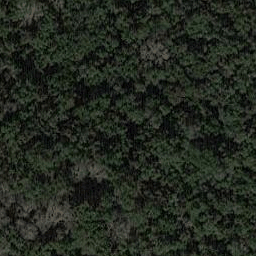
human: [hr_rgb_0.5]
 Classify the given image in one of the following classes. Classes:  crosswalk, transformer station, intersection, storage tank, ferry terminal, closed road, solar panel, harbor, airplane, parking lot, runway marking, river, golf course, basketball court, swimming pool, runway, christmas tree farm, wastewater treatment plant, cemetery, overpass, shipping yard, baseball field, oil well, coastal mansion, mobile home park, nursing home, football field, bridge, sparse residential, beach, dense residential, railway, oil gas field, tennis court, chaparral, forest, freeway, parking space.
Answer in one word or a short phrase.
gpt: forest